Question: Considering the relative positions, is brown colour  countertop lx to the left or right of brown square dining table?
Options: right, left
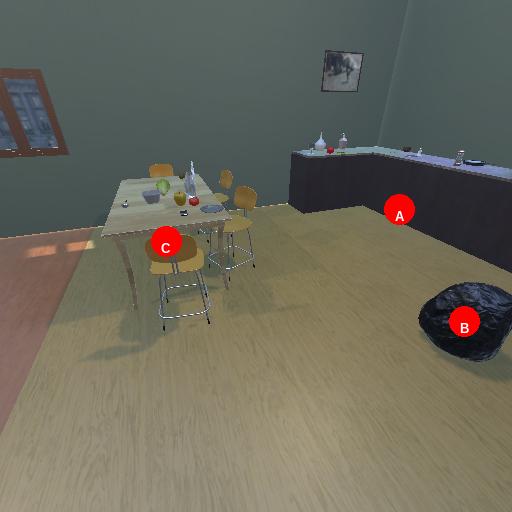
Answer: right